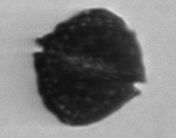
Label: Alexandrium_catenella